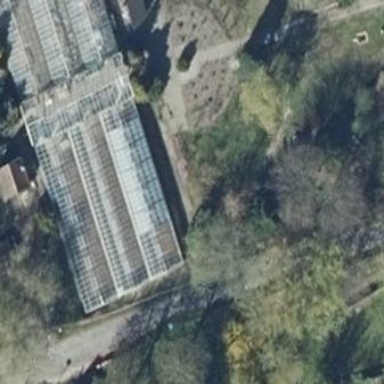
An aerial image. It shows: Greenhouse.